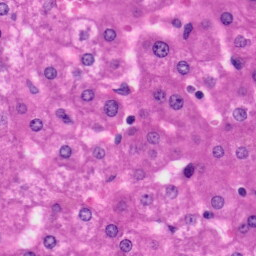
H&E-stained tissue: Liver